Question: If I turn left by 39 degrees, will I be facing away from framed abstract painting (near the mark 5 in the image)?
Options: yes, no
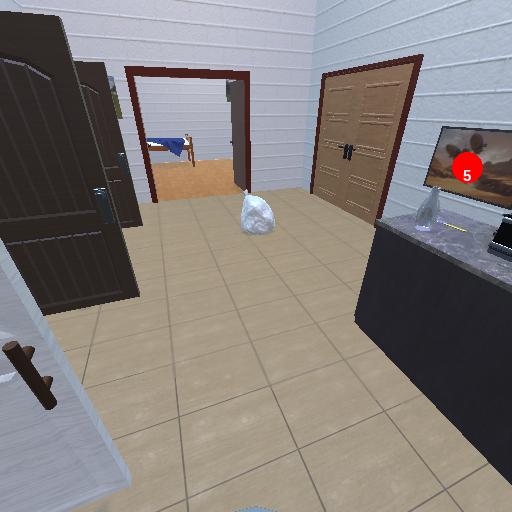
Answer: yes